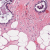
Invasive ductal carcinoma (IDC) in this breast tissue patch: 0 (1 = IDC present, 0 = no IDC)